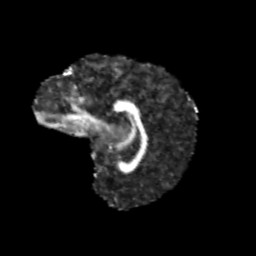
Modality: FA
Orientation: sagittal
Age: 11
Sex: female
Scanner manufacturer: siemens
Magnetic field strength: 3 T
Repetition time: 3.8 s
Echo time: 0.07 s